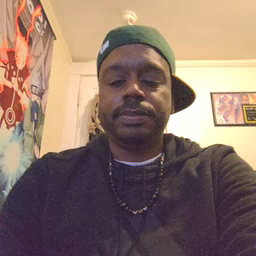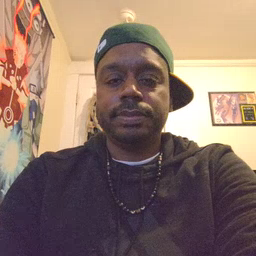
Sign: where